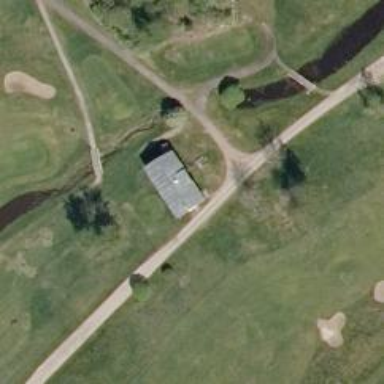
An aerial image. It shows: Pathway for golfing.